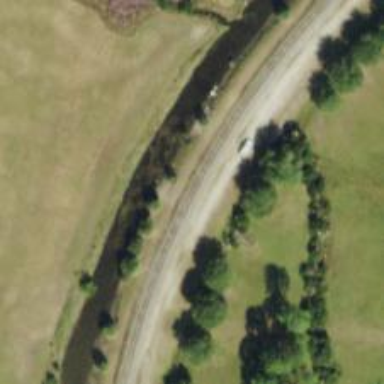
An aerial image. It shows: Railway spur service.